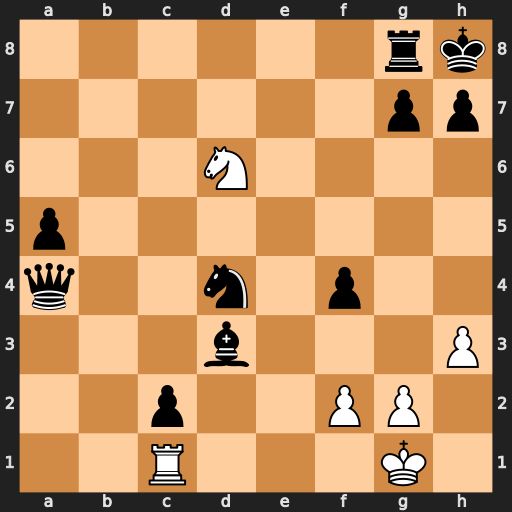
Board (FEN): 6rk/6pp/3N4/p7/q2n1p2/3b3P/2p2PP1/2R3K1
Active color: w
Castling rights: -
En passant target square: -
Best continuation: Nf7#